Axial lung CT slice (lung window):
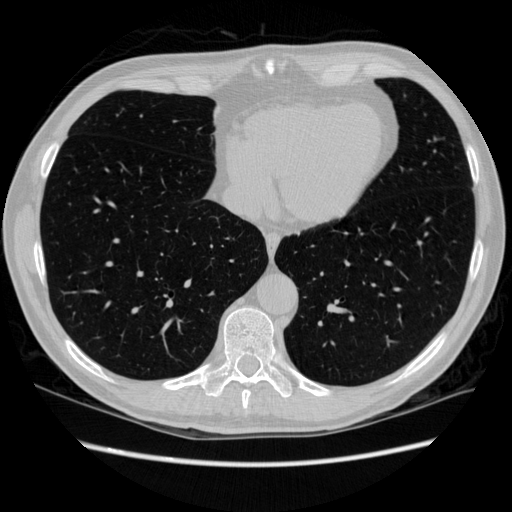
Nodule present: no